Aerial crown-view tile of a tropical tree (Barro Colorado Island, Panama), acquired 20250414:
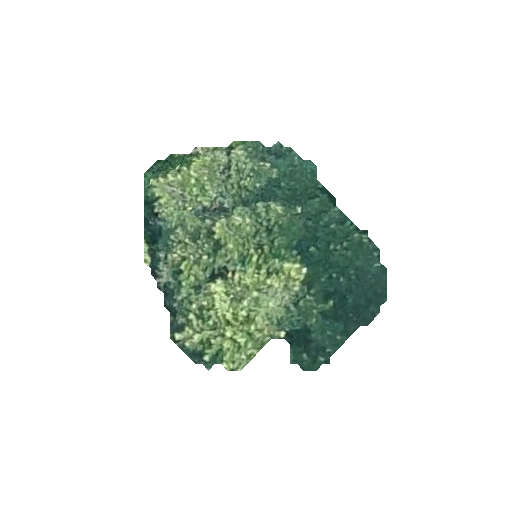
Species: Virola surinamensis
GBIF accepted scientific name: Virola surinamensis
Crown area: 61.208 m²